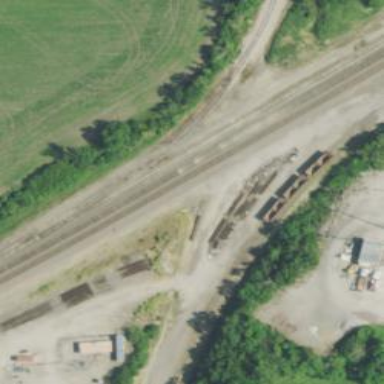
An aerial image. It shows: Abandoned railway.